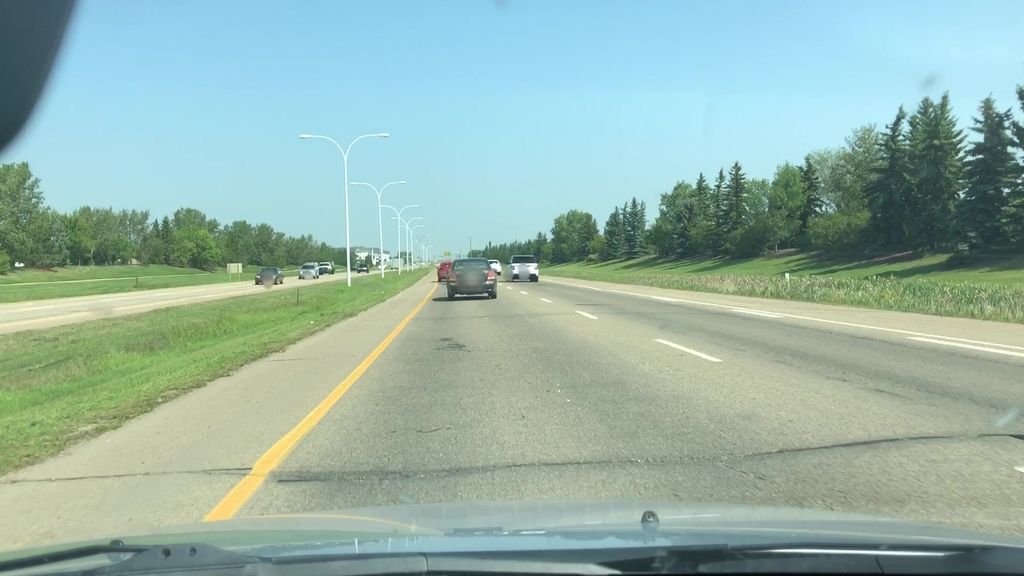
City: edmonton